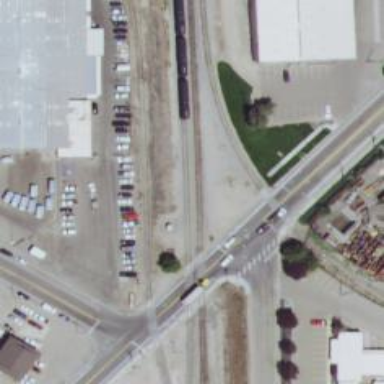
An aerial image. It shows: Railway siding with rails.